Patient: sex M, age 55
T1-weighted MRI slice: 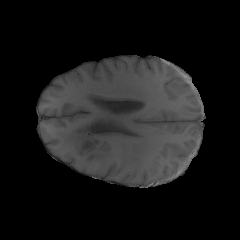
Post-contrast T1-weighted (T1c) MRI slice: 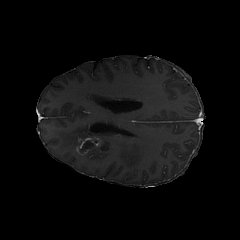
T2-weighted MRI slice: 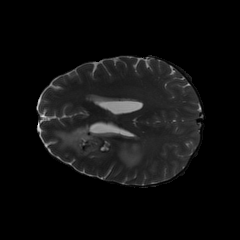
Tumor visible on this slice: yes
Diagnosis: Glioblastoma, IDH-wildtype
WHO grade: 4